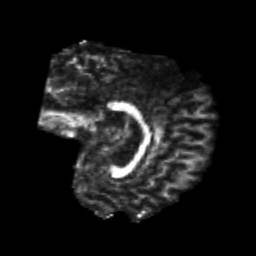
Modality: FA
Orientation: sagittal
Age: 22
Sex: male
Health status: healthy
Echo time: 0.074 s